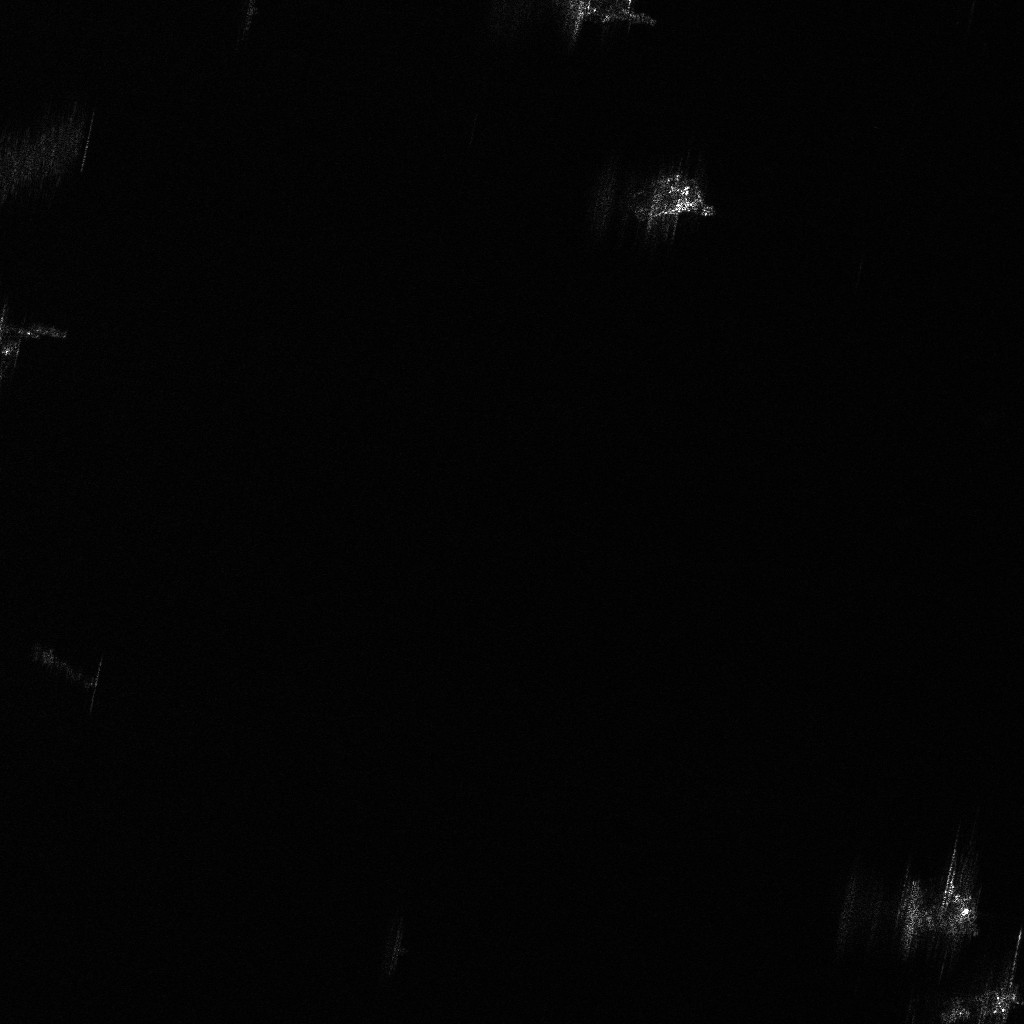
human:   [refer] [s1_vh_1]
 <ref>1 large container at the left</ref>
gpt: <box>[[1, 63, 10, 66, 37]]</box>

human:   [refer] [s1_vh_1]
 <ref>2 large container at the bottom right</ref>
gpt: <box>[[94, 93, 96, 102, 75], [90, 85, 92, 93, 87]]</box>